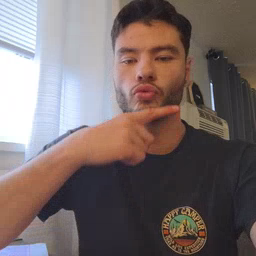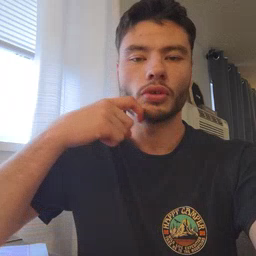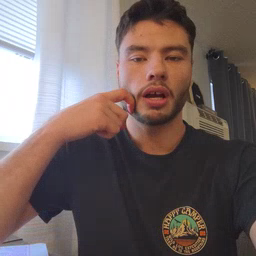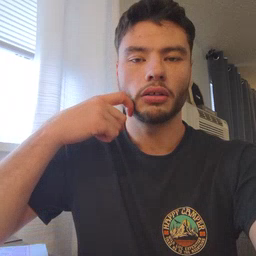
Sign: dry